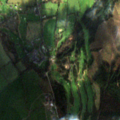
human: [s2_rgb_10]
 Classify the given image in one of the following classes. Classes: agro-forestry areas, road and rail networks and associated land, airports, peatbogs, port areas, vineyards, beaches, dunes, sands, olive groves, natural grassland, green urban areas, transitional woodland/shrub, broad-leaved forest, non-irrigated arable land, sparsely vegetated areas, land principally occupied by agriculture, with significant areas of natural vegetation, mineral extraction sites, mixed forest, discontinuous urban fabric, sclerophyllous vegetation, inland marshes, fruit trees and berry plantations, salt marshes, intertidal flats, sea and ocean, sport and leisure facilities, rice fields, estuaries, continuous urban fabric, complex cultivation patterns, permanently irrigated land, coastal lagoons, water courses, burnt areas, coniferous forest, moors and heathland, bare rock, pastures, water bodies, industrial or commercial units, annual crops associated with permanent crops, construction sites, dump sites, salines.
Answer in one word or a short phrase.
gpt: sport and leisure facilities, pastures, coniferous forest, mixed forest